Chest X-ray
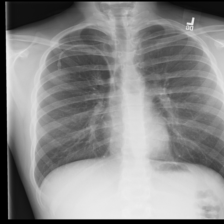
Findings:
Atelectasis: negative
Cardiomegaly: negative
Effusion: negative
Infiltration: negative
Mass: negative
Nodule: negative
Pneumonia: negative
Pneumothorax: negative
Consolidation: negative
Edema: negative
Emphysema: negative
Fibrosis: negative
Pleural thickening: negative
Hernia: negative